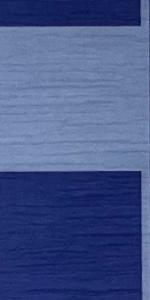
Label: Empty